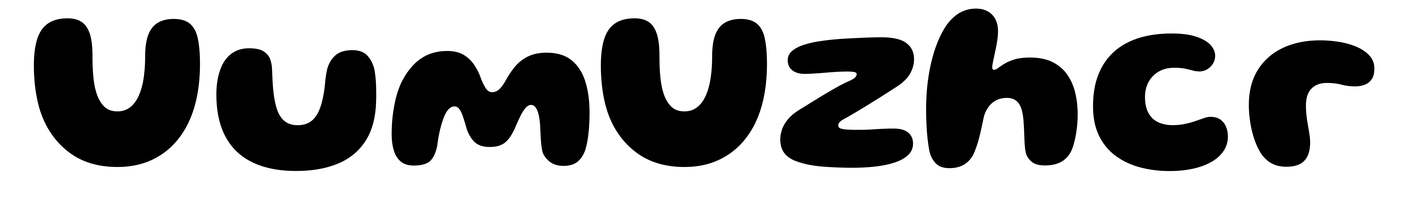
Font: Gluten_Bold